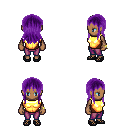
a pixel art fantasy rpg character, female body template, human, dark skin, gold chest armor, magenta pants, purple unkempt hairstyle, bracelets, ghillies, four views (front, back, left, right), 2x2 character sprite sheet, small pixel art, hard edges, no anti-aliasing